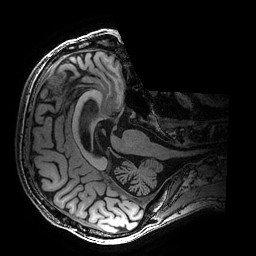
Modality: T1w
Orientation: axial
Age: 68
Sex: male
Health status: healthy
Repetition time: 2.53 s
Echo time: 0.0034 s